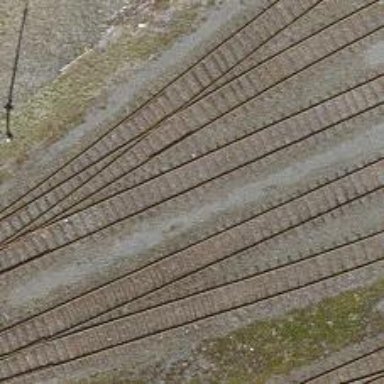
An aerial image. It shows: Single track railway in yard.